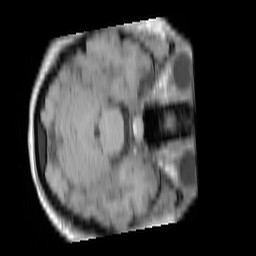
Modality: T1w
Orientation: axial
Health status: ill
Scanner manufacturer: siemens
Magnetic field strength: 3 T
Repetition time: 0.4 s
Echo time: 0.00272 s